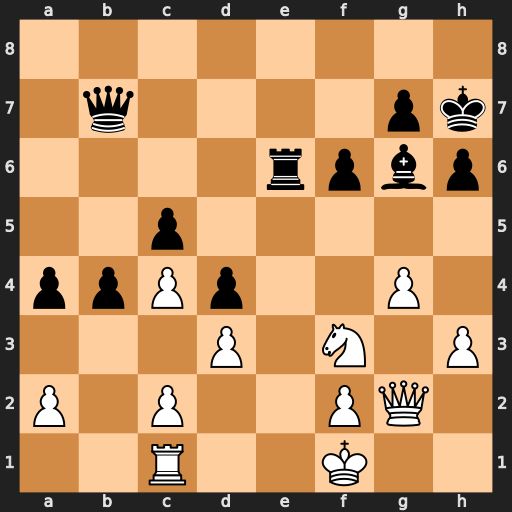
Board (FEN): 8/1q4pk/4rpbp/2p5/ppPp2P1/3P1N1P/P1P2PQ1/2R2K2
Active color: w
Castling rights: -
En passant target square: -
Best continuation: Ng5+ hxg5 Qxb7